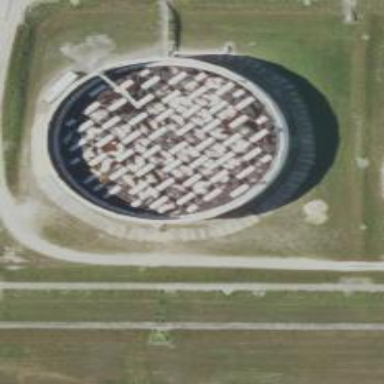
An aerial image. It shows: Storage tank which is man-made.